Chest X-ray. View position: PA
Patient age: 52
Patient sex: M
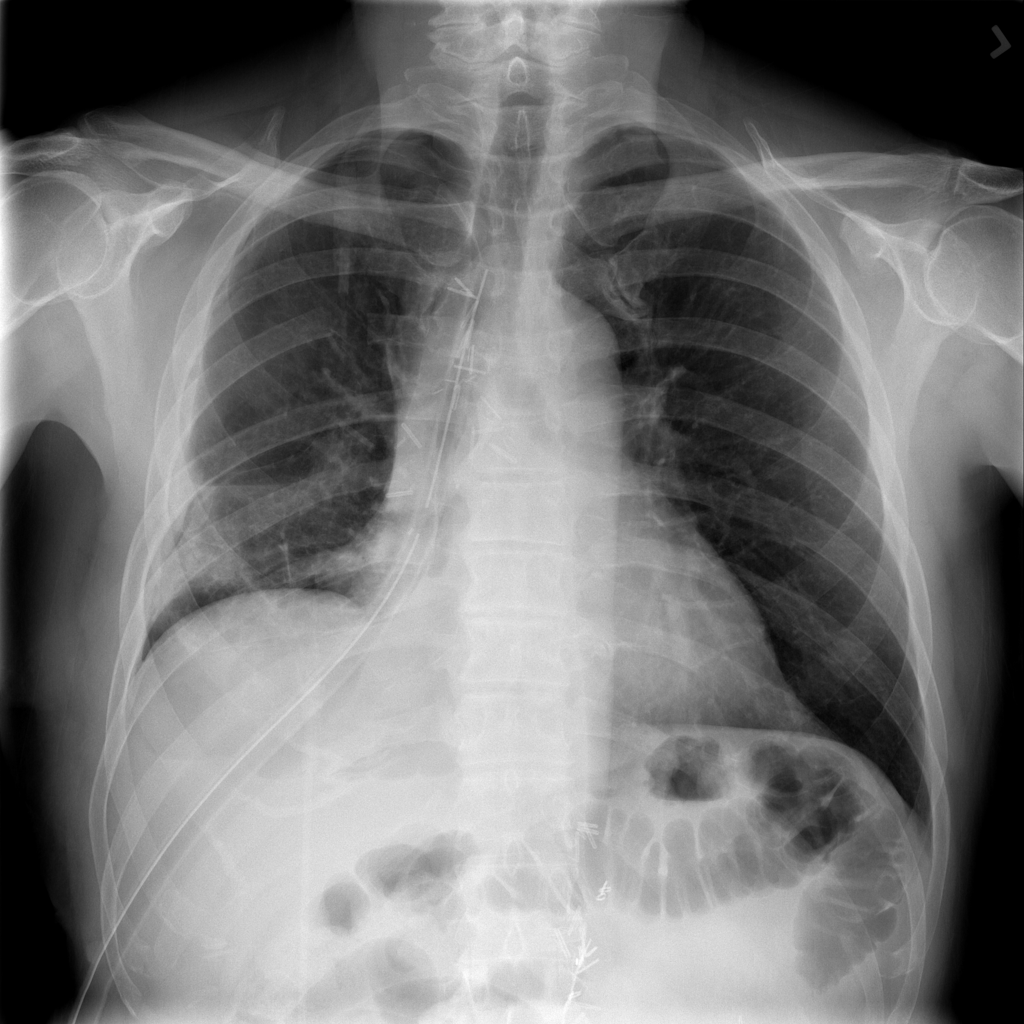
Finding: Pneumothorax